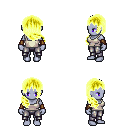
a pixel art fantasy rpg character, female body template, dark elf, purple skin, white pirate shirt, metal pants, gold right-swept hairstyle, cloth bracers, four views (front, back, left, right), 2x2 character sprite sheet, small pixel art, hard edges, no anti-aliasing